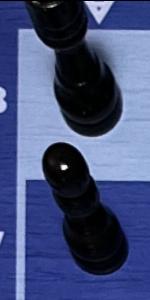
Label: Pawn_Black